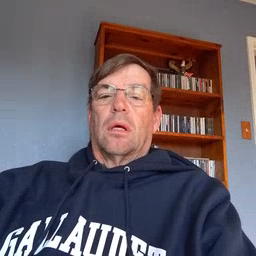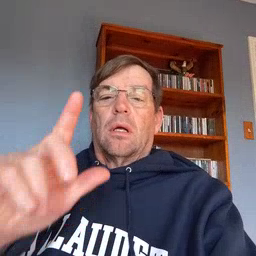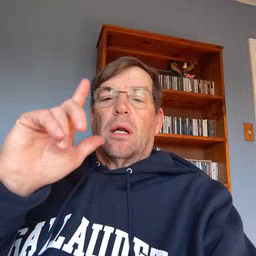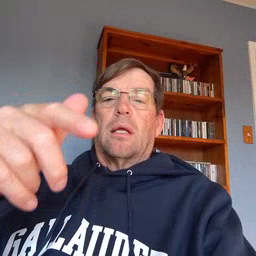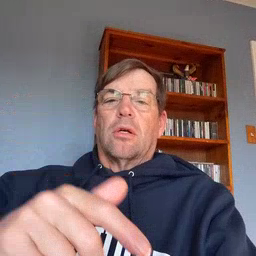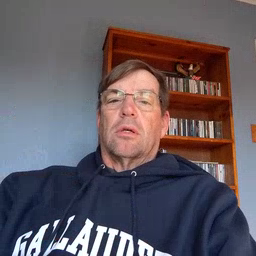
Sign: later